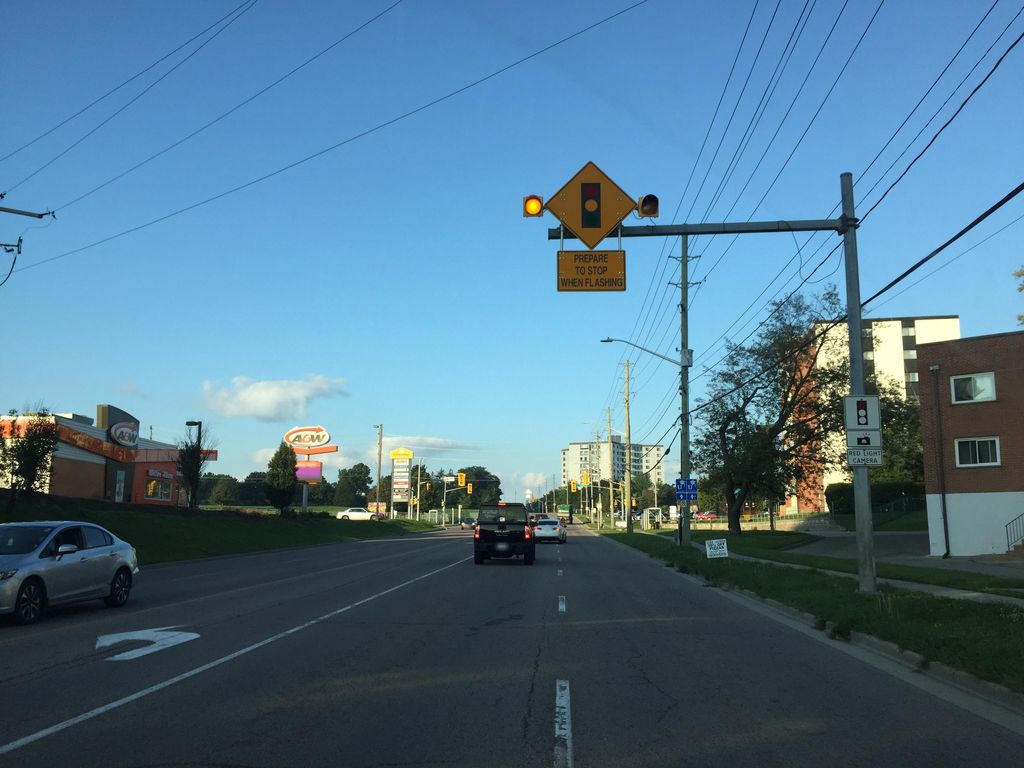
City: kitchener-waterloo